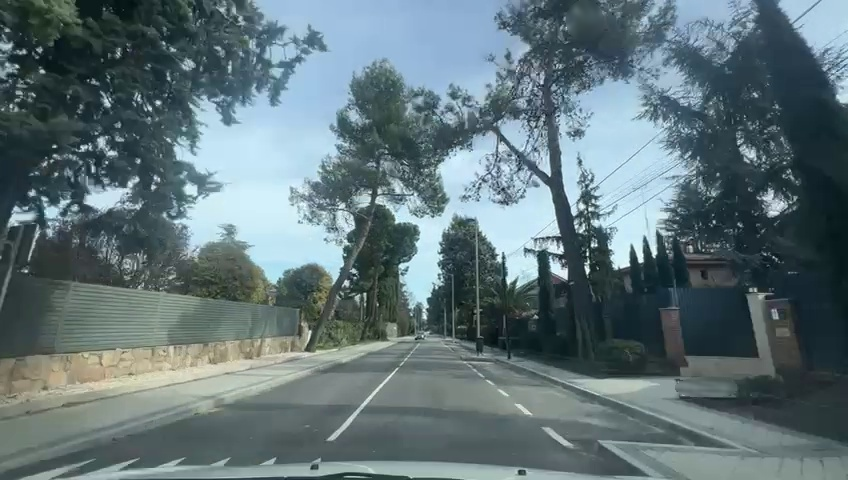
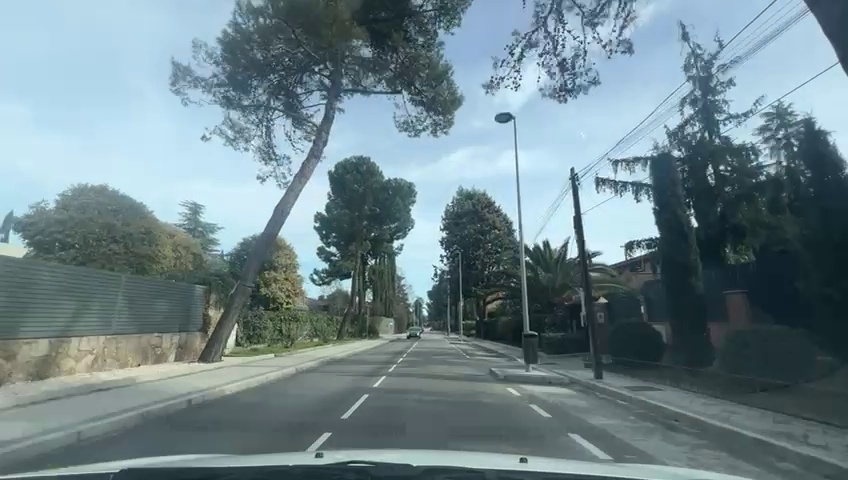
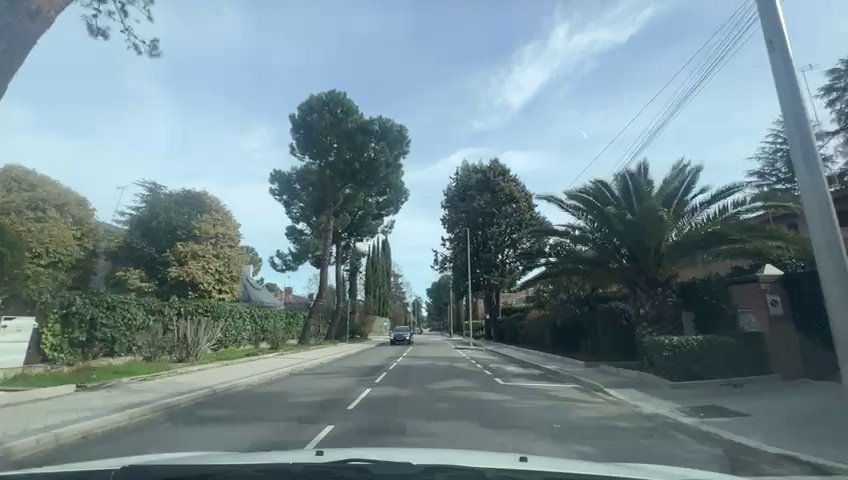
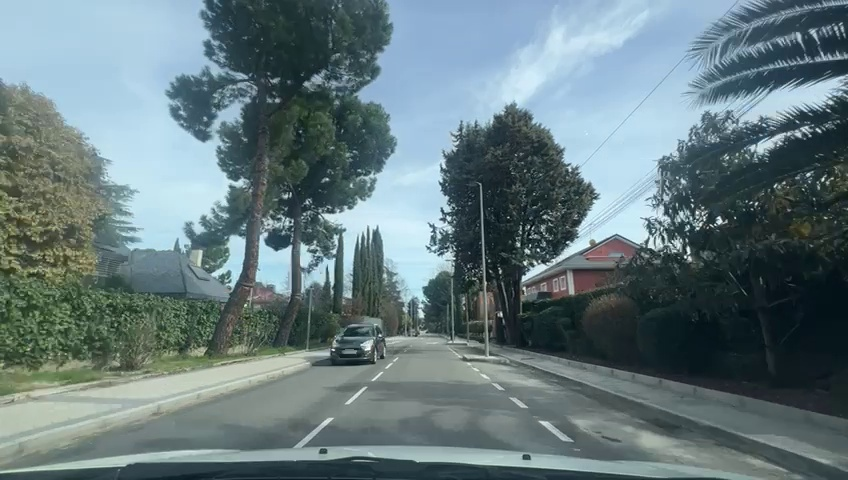
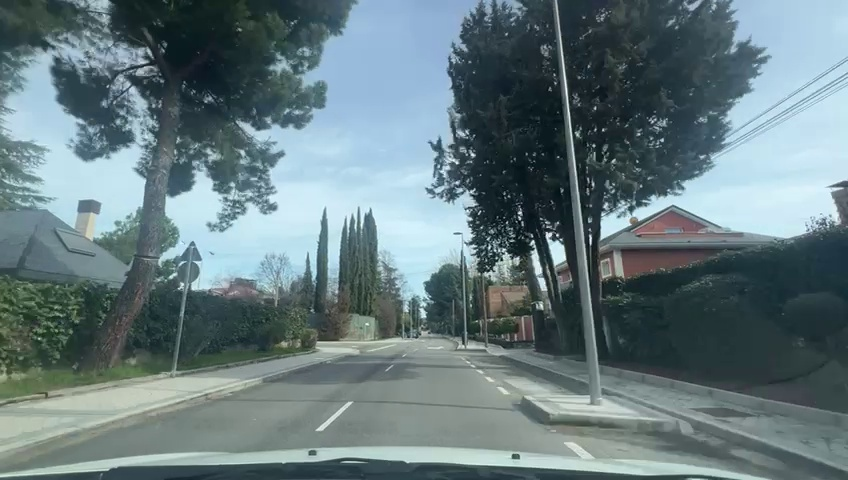
Situation: Intersection road
Question: Is there an intersection ahead in the ego direction of travel?
Answer: No
Reasoning: A traffic signal is visible but for the drivers on the opposite direction. It´s content is not visible for us.

Situation: Intersection road
Question: Do lane markings remain continuous through the intersection in the ego lane?
Answer: Yes
Reasoning: Lane markings continue clearly through the intersection.

Situation: Intersection road
Question: Is there a visible gap or discontinuity in the ego lane markings?
Answer: Yes
Reasoning: The lane markings change. The left markings disappear but a marking of an arrow appears in the middle of the lane

Situation: Intersection road
Question: Do lane markings from two different lanes converge into a single lane?
Answer: No
Reasoning: There are no converging lanes markings in sight.